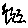
Label: zigzag